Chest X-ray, PA view. Patient: 36 years old, sex M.
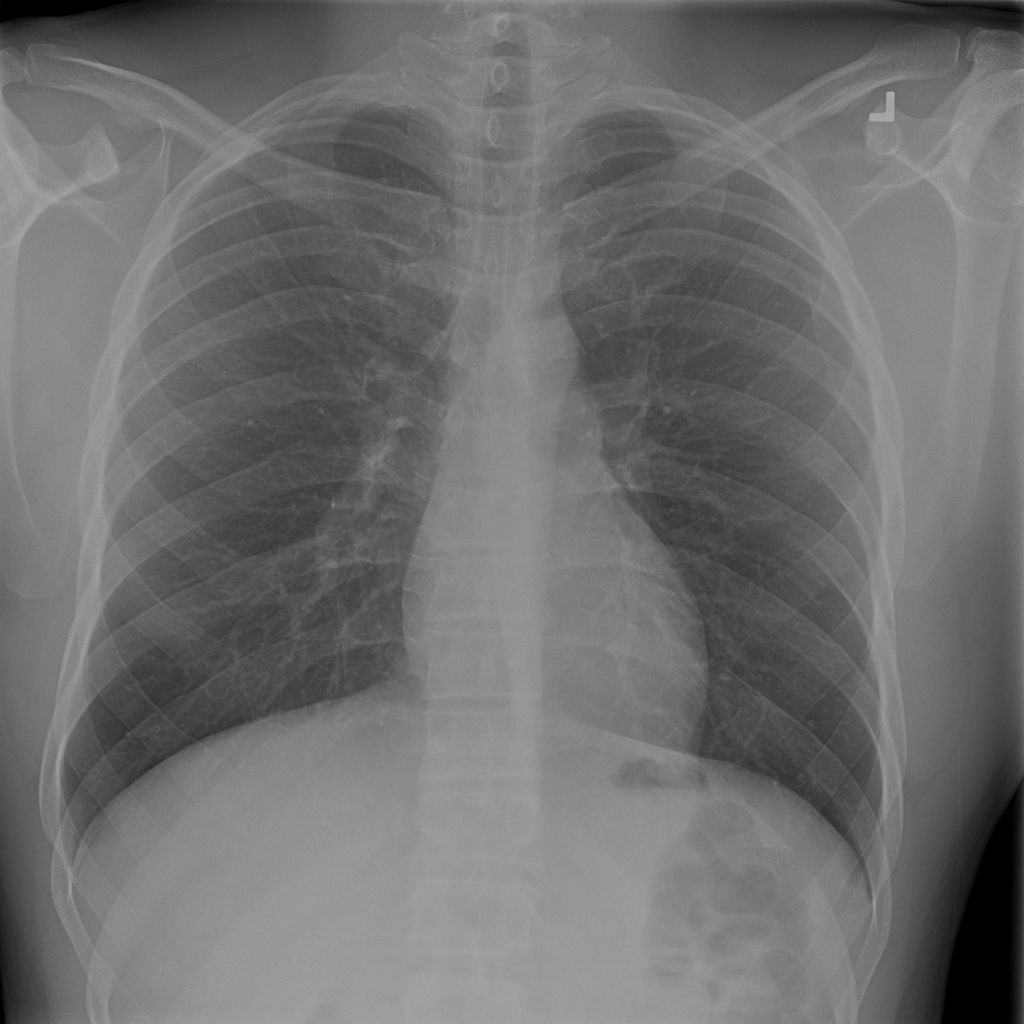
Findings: No Finding